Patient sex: M
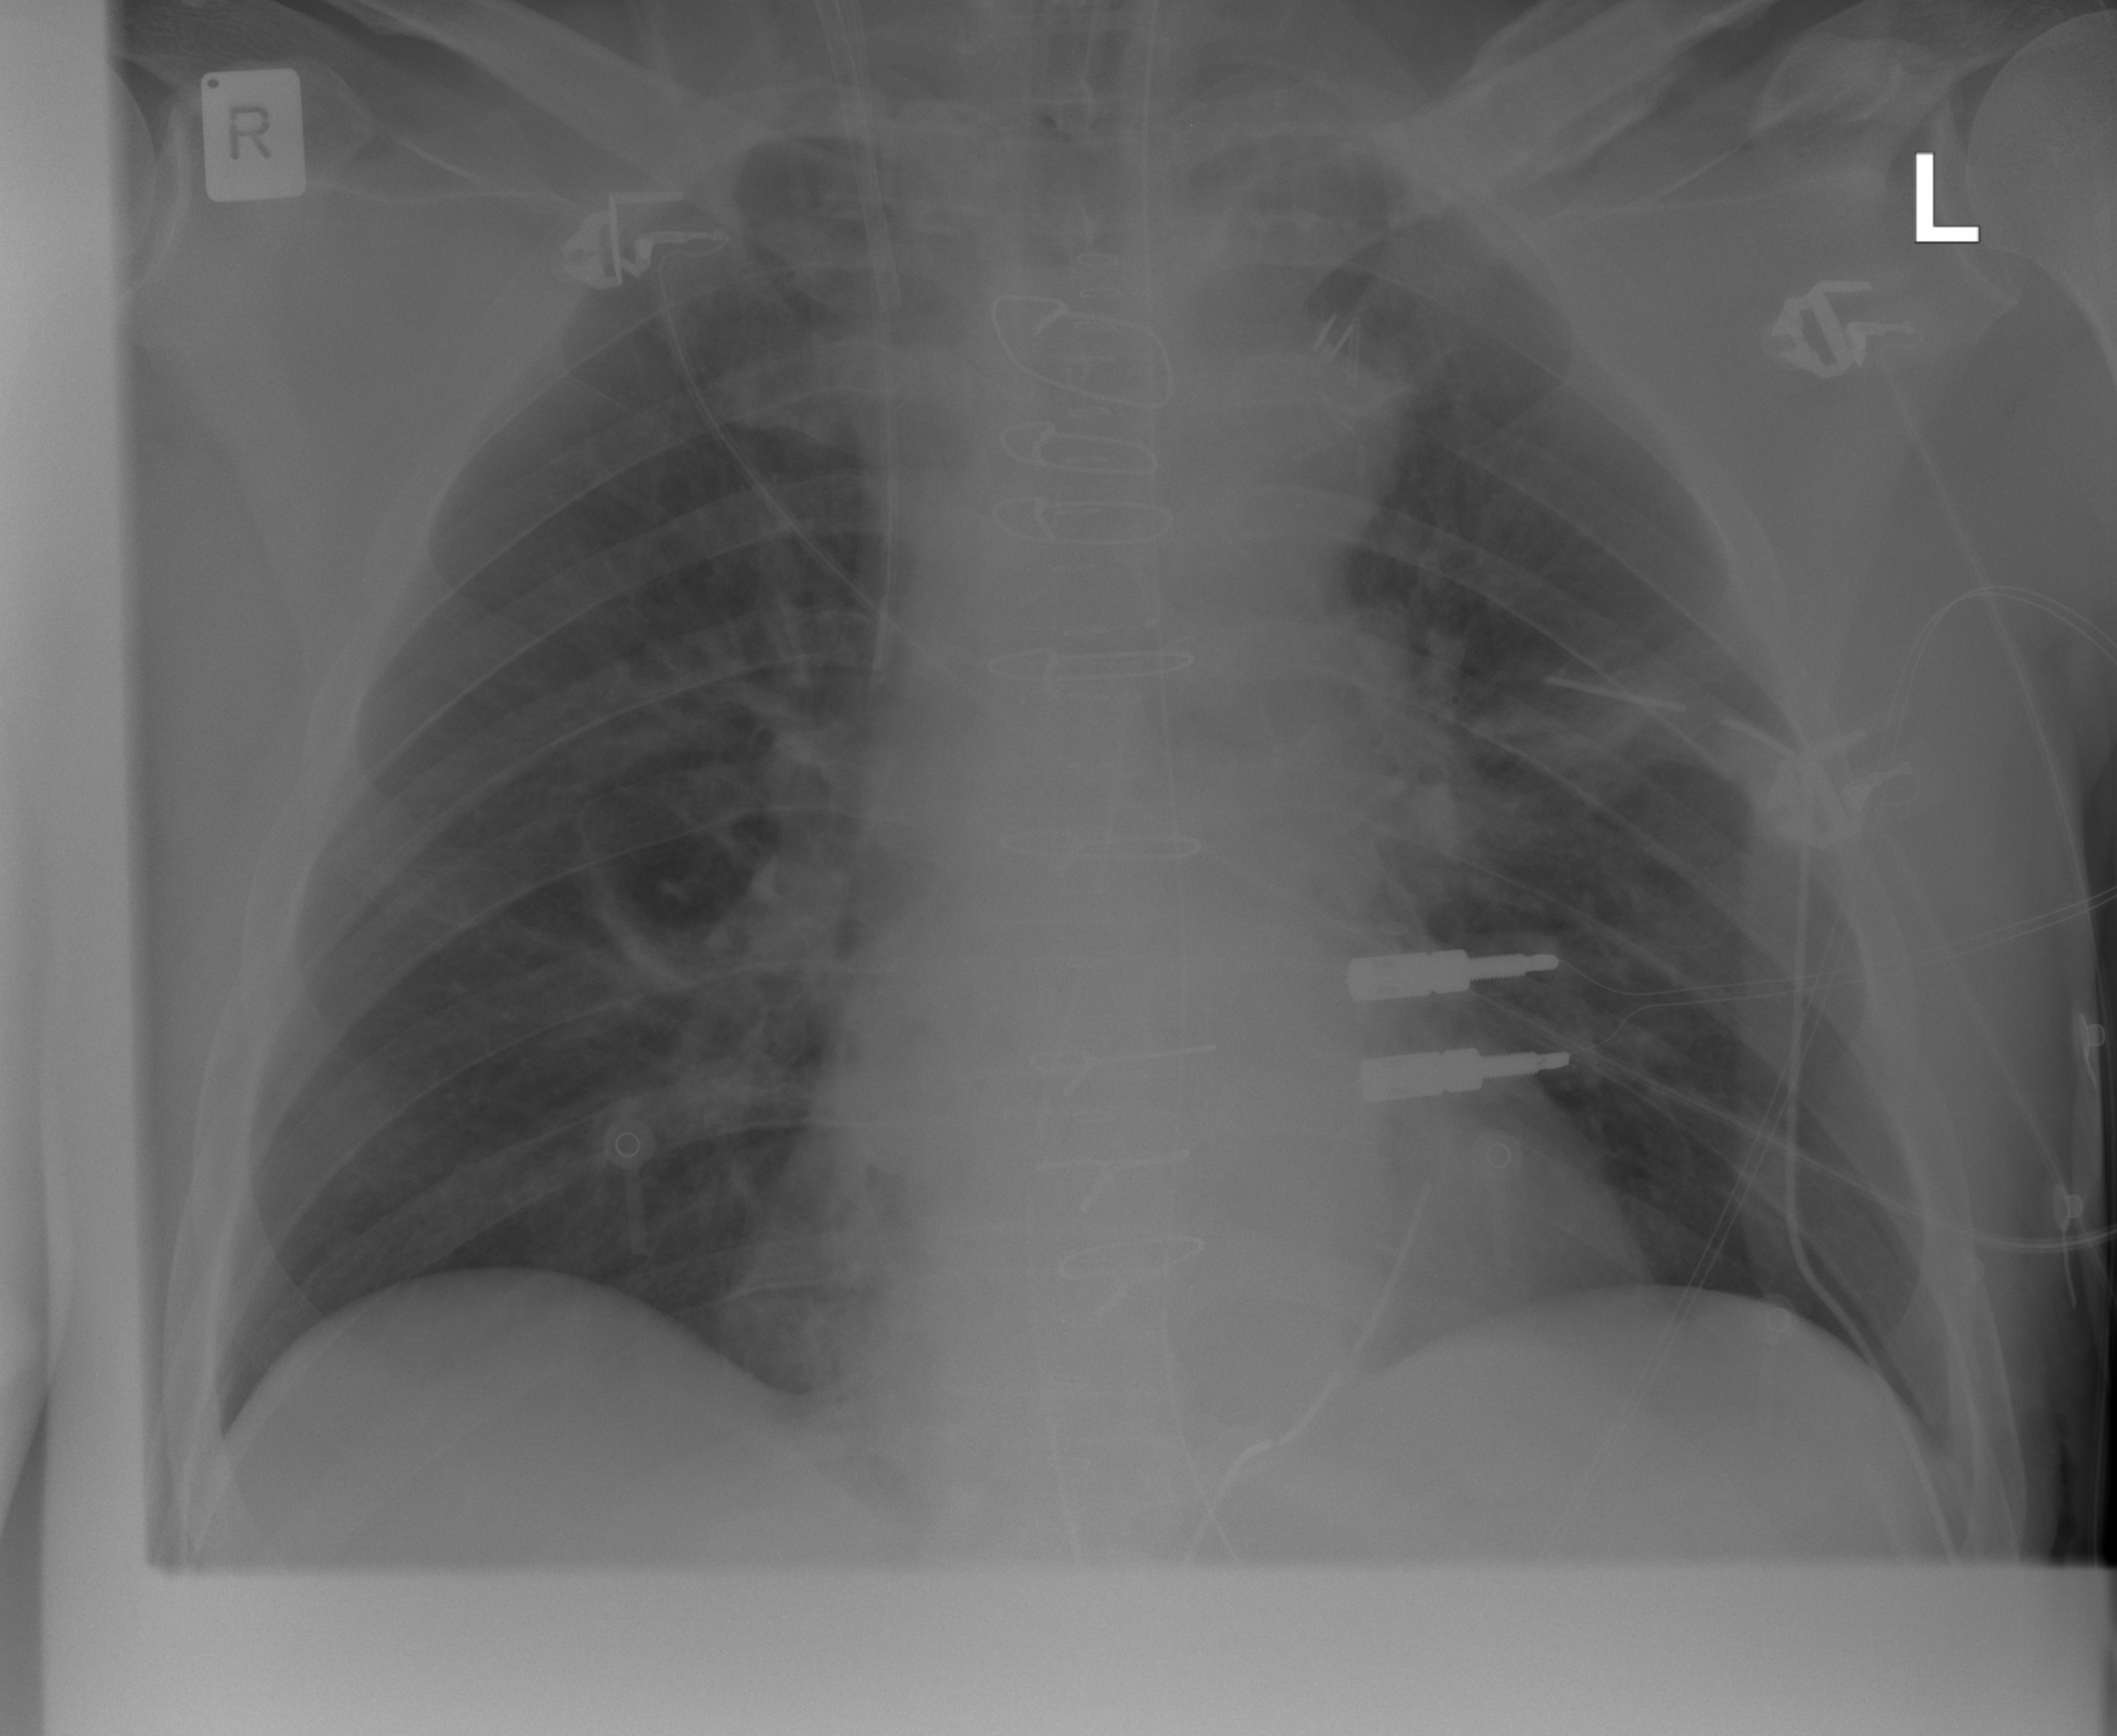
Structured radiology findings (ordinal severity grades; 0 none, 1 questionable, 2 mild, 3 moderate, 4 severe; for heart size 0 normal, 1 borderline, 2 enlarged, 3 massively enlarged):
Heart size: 0
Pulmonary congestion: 0
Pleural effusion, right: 0
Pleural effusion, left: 0
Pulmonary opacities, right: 0
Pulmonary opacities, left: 0
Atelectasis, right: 2
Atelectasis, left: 0